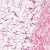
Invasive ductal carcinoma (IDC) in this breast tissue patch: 0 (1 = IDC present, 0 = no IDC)